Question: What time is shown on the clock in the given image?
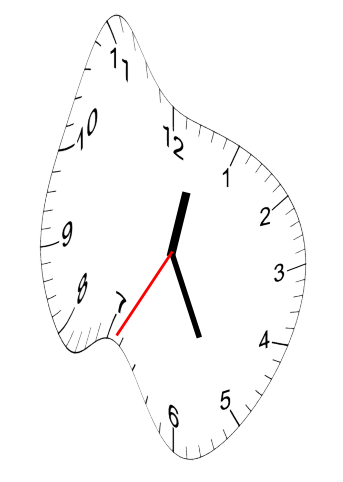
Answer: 12:25:35